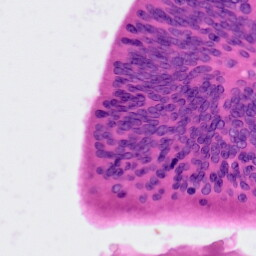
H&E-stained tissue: Colon